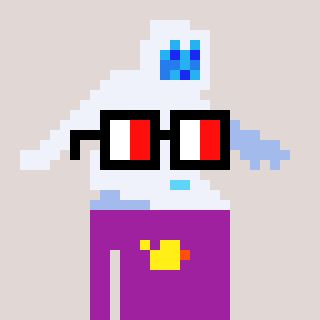
a pixel art character with square glasses with black frames and red eyes, a yeti-shaped head and a magenta-colored body on a warm background